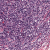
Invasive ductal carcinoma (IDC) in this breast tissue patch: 1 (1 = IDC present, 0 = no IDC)